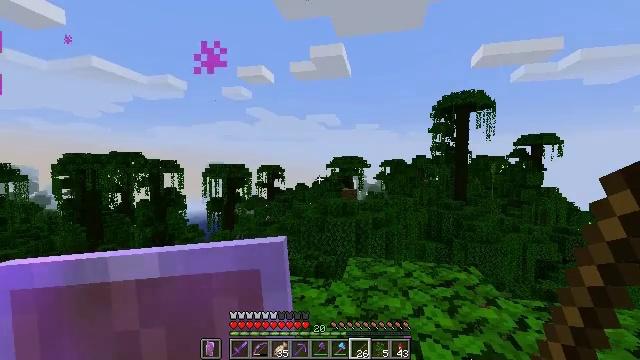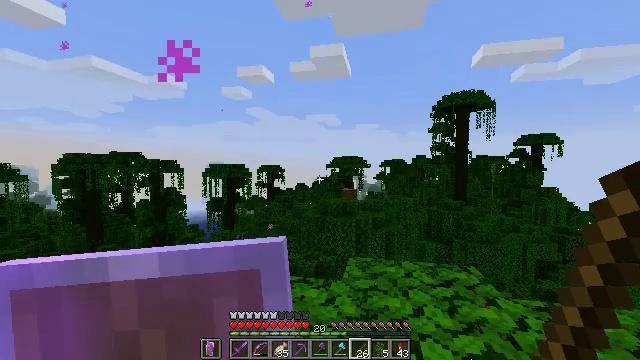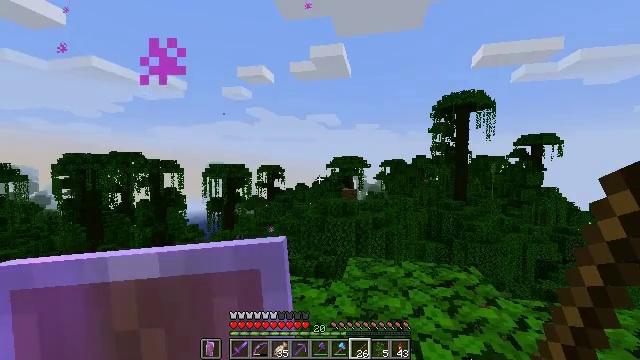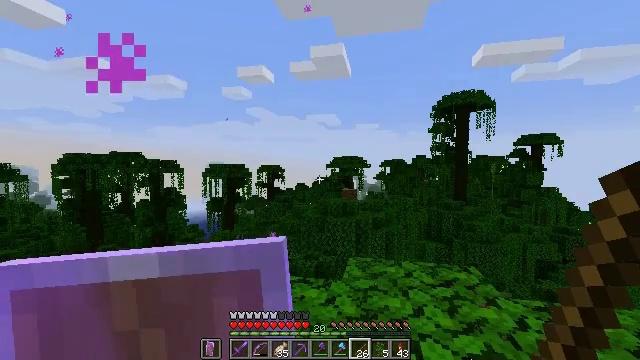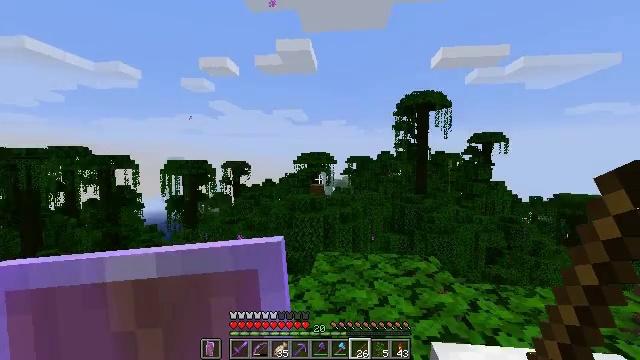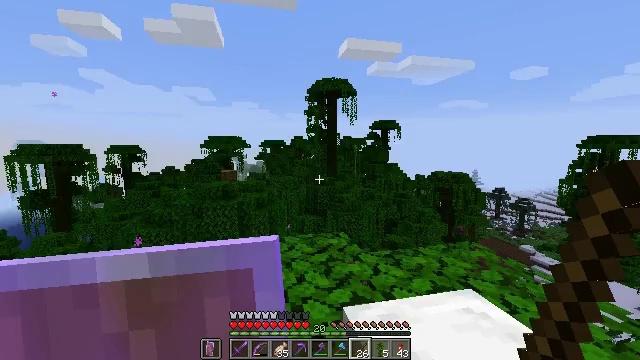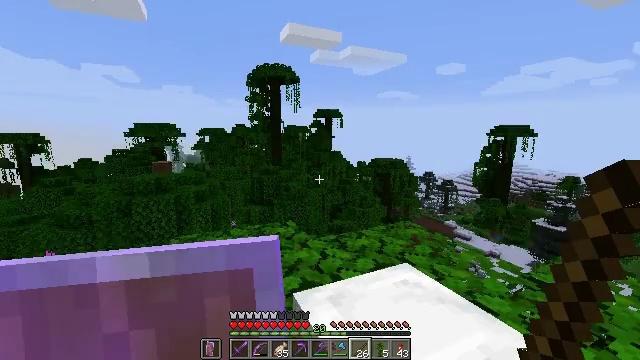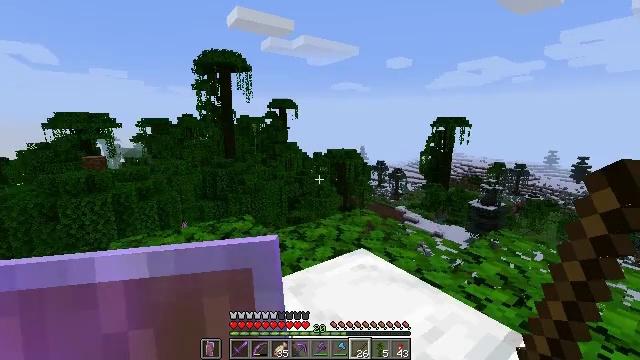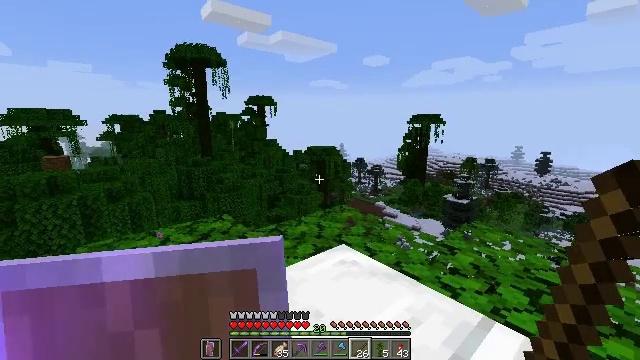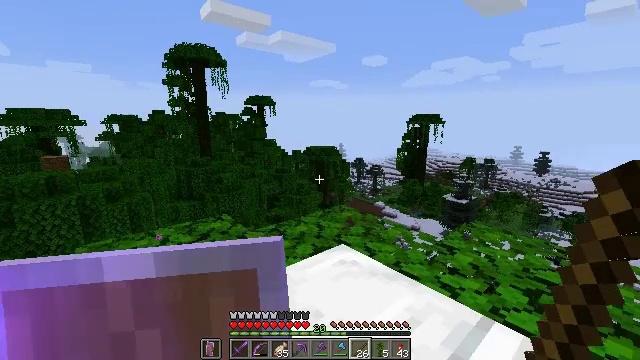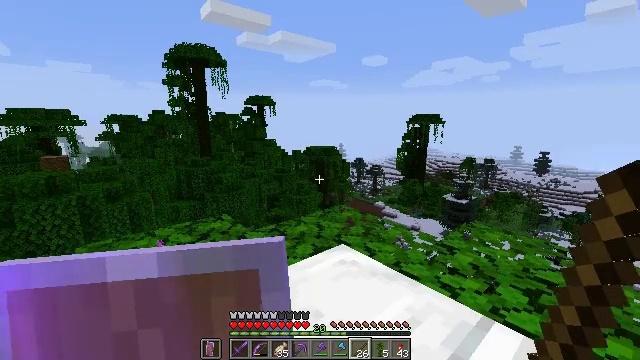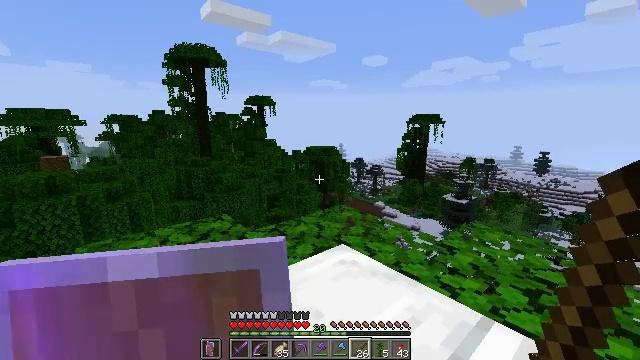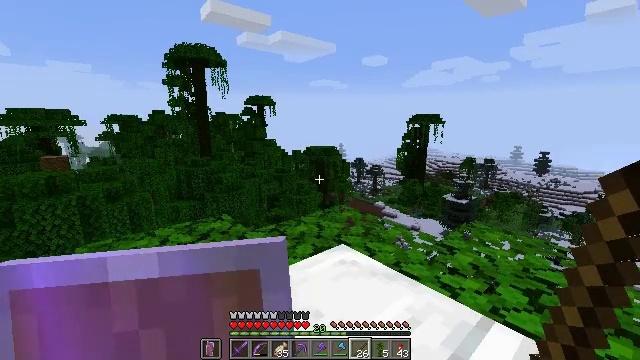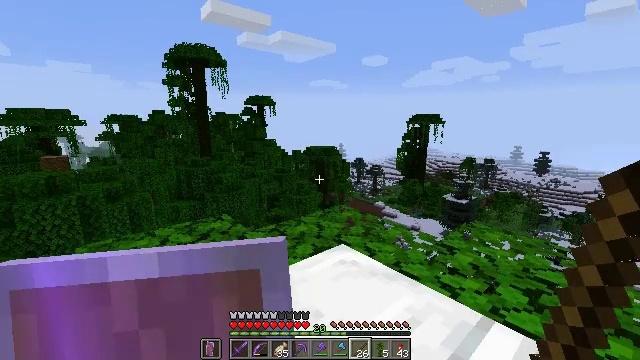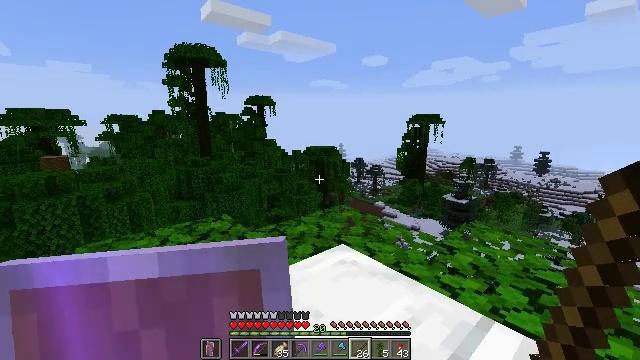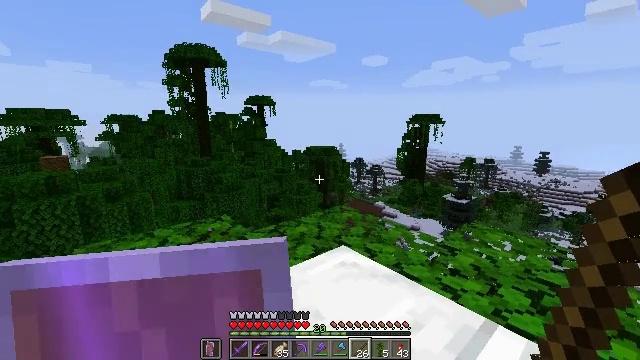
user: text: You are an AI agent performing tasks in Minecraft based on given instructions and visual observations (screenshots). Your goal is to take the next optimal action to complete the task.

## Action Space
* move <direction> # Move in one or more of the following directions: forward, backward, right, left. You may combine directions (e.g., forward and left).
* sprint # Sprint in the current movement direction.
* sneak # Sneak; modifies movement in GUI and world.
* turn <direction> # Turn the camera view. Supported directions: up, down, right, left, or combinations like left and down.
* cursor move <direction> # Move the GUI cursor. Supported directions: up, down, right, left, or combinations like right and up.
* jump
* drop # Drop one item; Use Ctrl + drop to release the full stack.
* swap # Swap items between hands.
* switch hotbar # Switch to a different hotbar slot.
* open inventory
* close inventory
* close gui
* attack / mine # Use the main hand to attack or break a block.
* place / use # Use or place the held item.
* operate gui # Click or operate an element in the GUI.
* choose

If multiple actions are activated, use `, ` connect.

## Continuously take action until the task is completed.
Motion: motion action
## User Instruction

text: Trim the tree by mining oak leaves.
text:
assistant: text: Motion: no_op
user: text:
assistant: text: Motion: no_op
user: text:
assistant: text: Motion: no_op
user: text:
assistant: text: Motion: turn right
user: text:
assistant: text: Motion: turn right and down
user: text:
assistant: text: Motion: turn right and down
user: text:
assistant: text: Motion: turn right and down
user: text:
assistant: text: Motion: turn right
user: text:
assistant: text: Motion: no_op
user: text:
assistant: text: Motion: no_op
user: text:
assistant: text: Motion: no_op
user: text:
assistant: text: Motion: no_op
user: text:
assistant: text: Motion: no_op
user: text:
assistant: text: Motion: no_op
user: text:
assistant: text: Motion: move forward
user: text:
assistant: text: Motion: move forward
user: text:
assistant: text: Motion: move forward
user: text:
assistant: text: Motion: move forward
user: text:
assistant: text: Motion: move forward
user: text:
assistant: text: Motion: move forward
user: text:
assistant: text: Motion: no_op
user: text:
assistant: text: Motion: no_op
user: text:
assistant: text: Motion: no_op
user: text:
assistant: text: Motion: no_op
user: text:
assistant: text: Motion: no_op
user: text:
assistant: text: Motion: no_op
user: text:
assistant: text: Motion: no_op
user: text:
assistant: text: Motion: no_op
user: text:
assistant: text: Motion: no_op
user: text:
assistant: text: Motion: turn down